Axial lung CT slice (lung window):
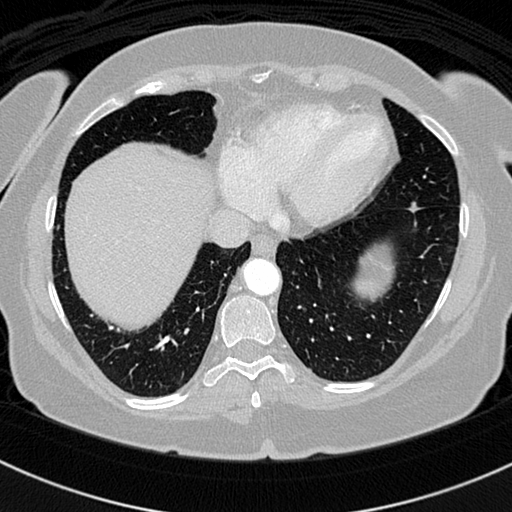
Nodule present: no